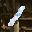
Label: 1